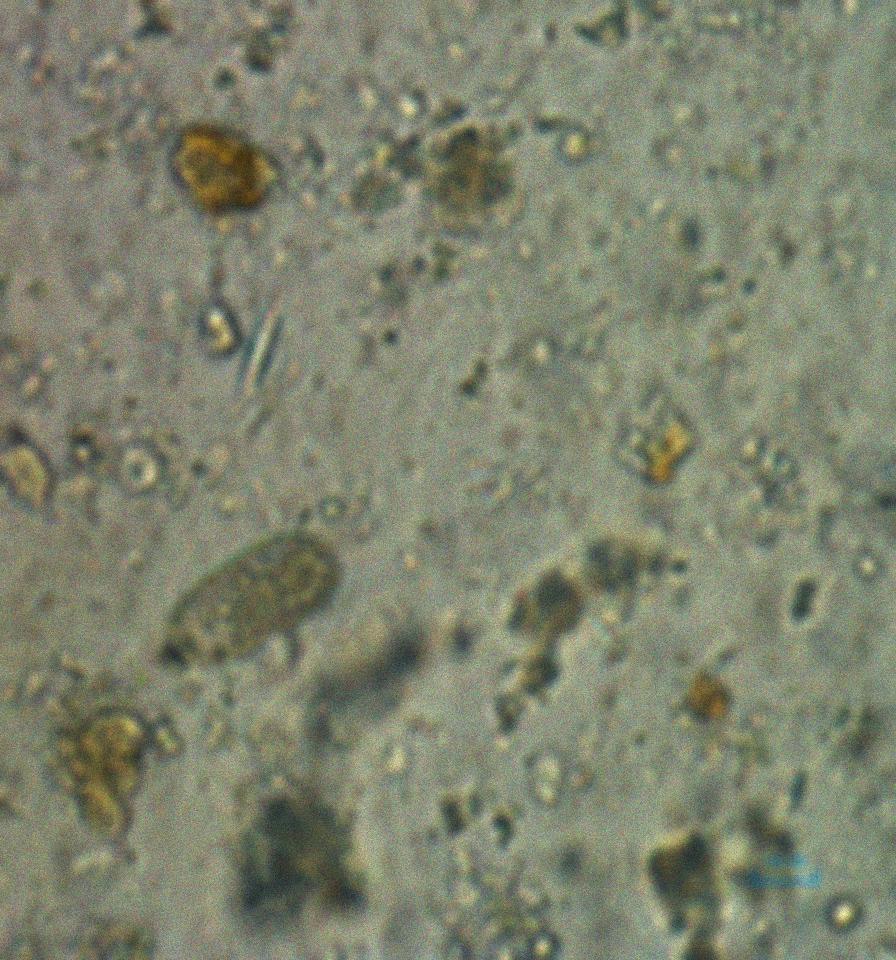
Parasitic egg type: Capillaria philippinensis